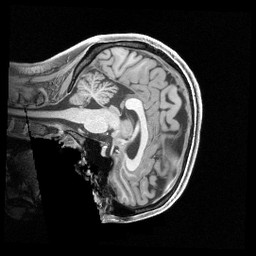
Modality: T1w
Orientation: sagittal
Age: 25
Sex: female
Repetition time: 2.4 s
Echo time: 0.00222 s